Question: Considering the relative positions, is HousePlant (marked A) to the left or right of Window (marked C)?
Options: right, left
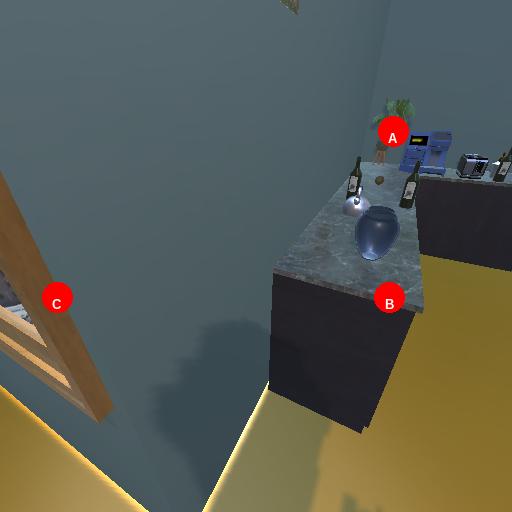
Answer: right